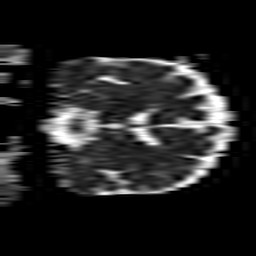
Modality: ADC
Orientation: coronal
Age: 75
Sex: male
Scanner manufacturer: philips
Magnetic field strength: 1.5 T
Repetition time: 3.394 s
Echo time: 0.06899 s